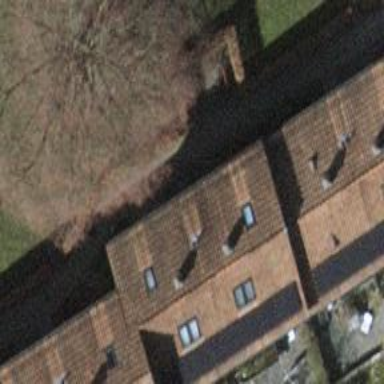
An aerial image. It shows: Beige house with gabled roof made of roof tiles in orangered color. The roof is oriented across the building.